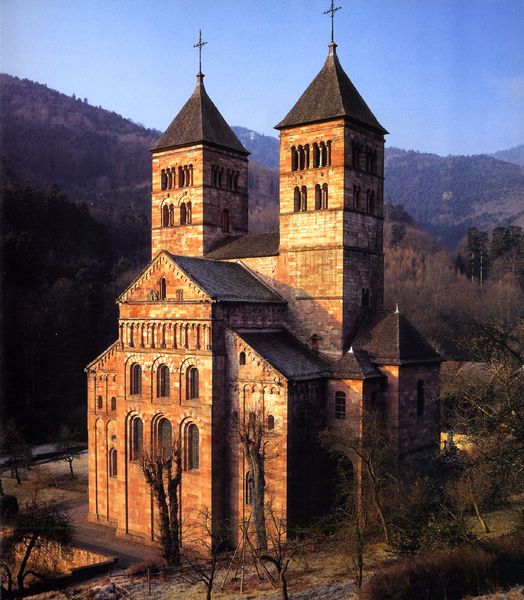
Titel: Klosterkirche Murbach
Standort: Murbach, Klosterkirche (EU - F - Elsass)
Schlagwörter: baum, berg, blau, himmel, schatten, bäume, fenster, licht, dach, gebäude, weg, wiese, alt, architektur, stein, hügel, natur, kirche, sonne, wege, wald, turm, zwei, berge, dächer, mauer, winter, foto, fotografie, kreuz, religion, türme, dom, wälder, aussenansicht, kreuze, mauern, romanik, beete, aussen, hänge, romanisch, westwerk, baustil, fasade, doppelturmfassade